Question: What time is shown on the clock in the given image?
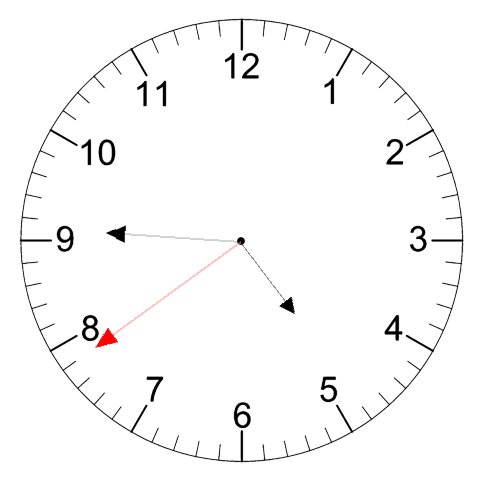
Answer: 04:45:39